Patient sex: M
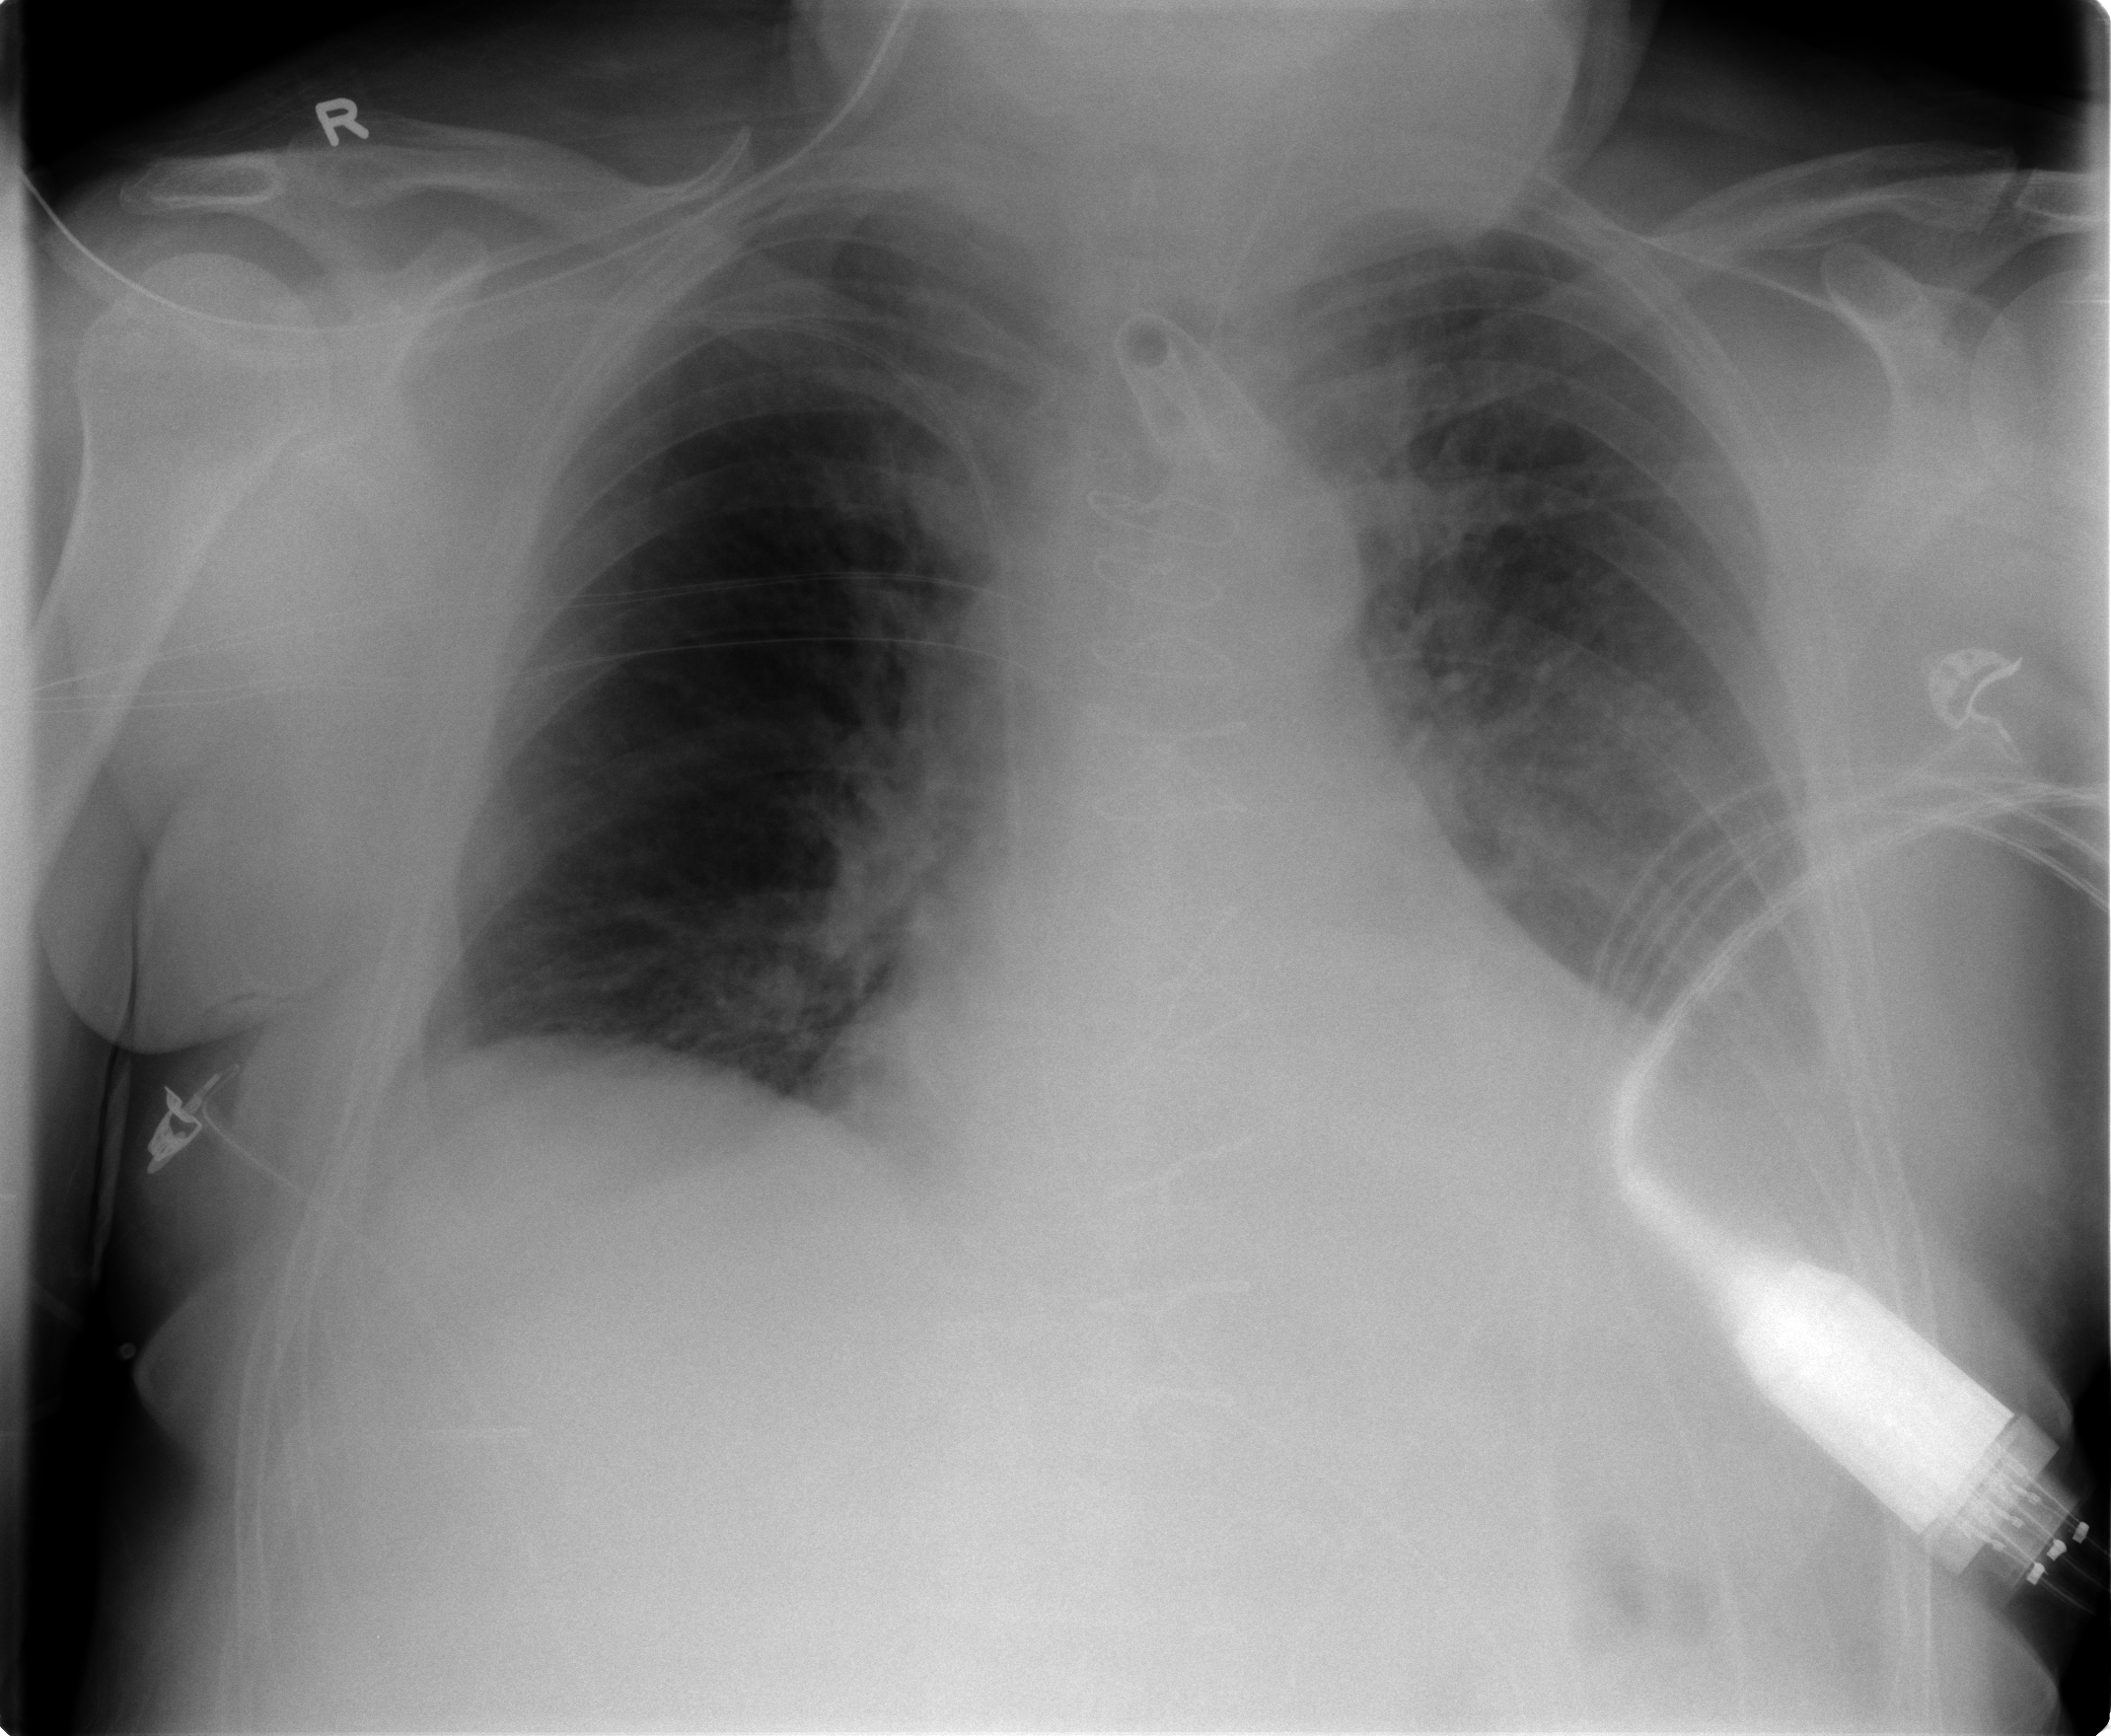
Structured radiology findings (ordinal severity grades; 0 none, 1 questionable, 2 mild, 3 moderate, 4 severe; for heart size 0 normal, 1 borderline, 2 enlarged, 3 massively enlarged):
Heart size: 2
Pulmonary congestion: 3
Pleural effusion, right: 0
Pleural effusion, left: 2
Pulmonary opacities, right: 0
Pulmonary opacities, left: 1
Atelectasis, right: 0
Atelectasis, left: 2